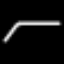
Label: octagon